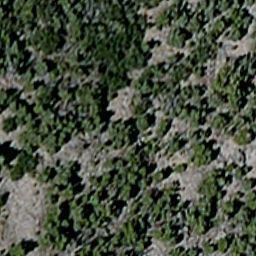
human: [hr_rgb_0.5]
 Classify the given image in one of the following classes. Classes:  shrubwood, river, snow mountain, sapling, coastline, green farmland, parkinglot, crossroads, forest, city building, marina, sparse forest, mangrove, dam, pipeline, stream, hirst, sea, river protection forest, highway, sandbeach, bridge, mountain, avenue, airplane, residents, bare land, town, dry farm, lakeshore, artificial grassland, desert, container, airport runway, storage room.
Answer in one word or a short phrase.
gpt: sparse forest